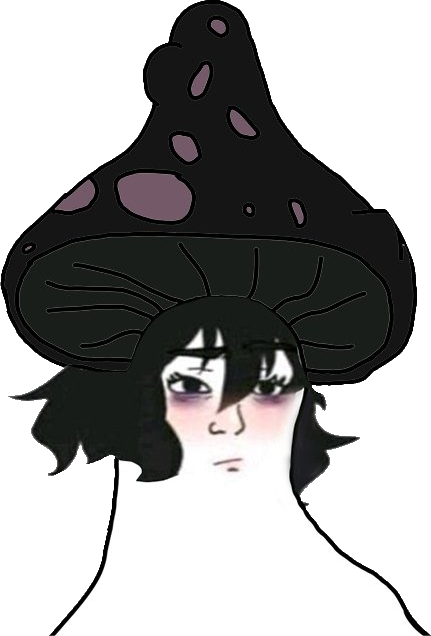
Label: 5_Shroomjak